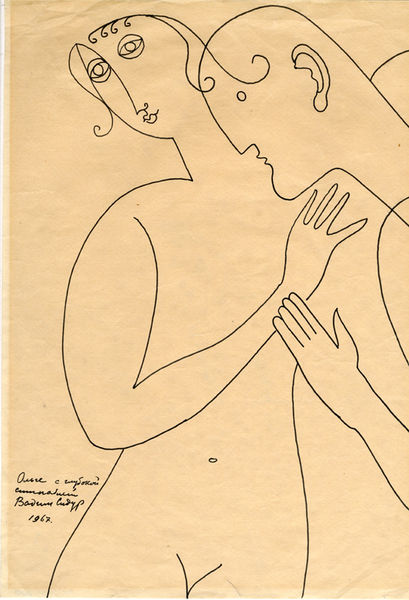
Titel: Man and Woman, Man and Woman
Künstler: Vadim Sidur
Standort: Amherst (Massachusetts, USA)
Institution: Mead Art Museum, Amherst College
Schlagwörter: kiss, white, arm, hair, nose, portrait, woman, hand, profile, man, naked, nude, ear, eyes, drawing, paper, mouth, line, pen, curl, abstract, love, ink, italian, signature, lines, picasso, kissing, belly button, fat, sex, womwn, 1967, poops, klint, titts, 1969